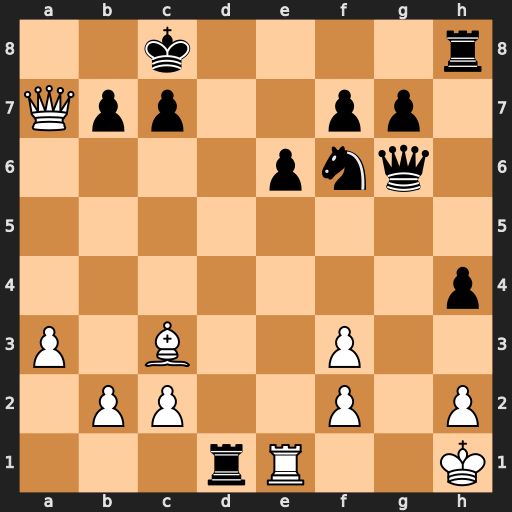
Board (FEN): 2k4r/Qpp2pp1/4pnq1/8/7p/P1B2P2/1PP2P1P/3rR2K
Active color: w
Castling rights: -
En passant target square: -
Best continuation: Qa8+ Kd7 Rxd1+